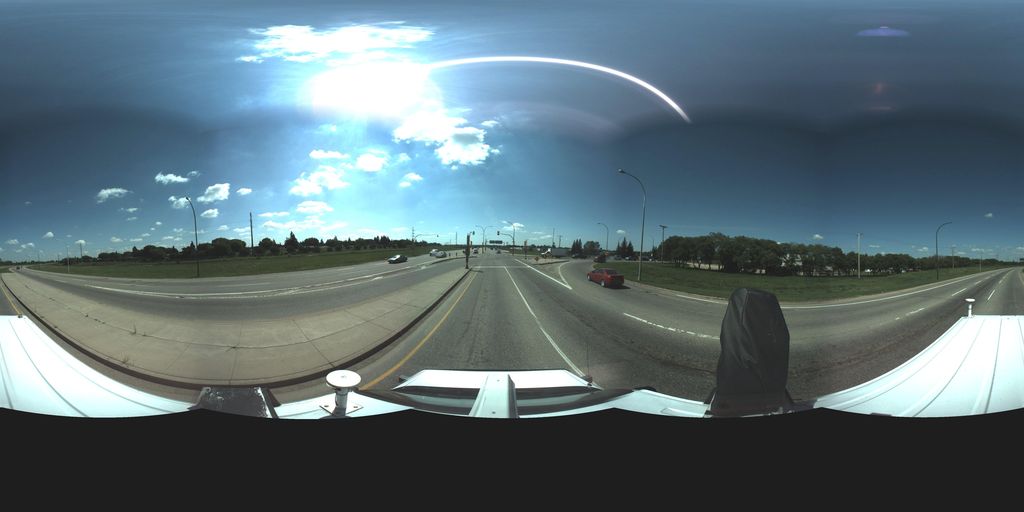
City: saskatoon